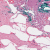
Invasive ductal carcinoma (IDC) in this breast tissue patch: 0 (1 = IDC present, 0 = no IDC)